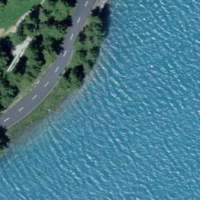
EUNIS habitat code: 14
Species observed at this site:
Podiceps cristatus